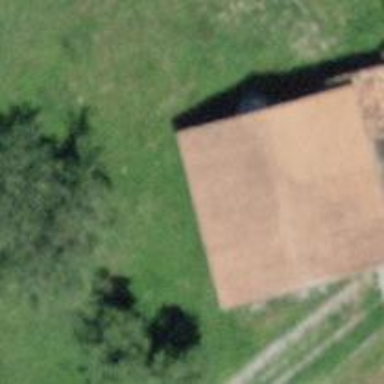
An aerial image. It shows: Barn.